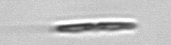
Label: pennate